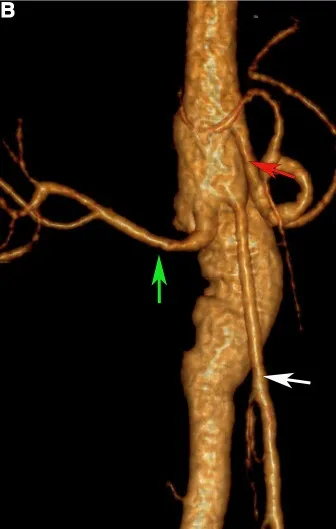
(B) CT Angiography after pseudoaneurysm resection and abdominal aorta reconstruction. Green arrow, right renal artery. White arrow, superior mesenteric artery. Red arrow, celiac artery. Black arrow, abdominal aortic pseudoaneurysms.
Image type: radiology (ct)